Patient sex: M
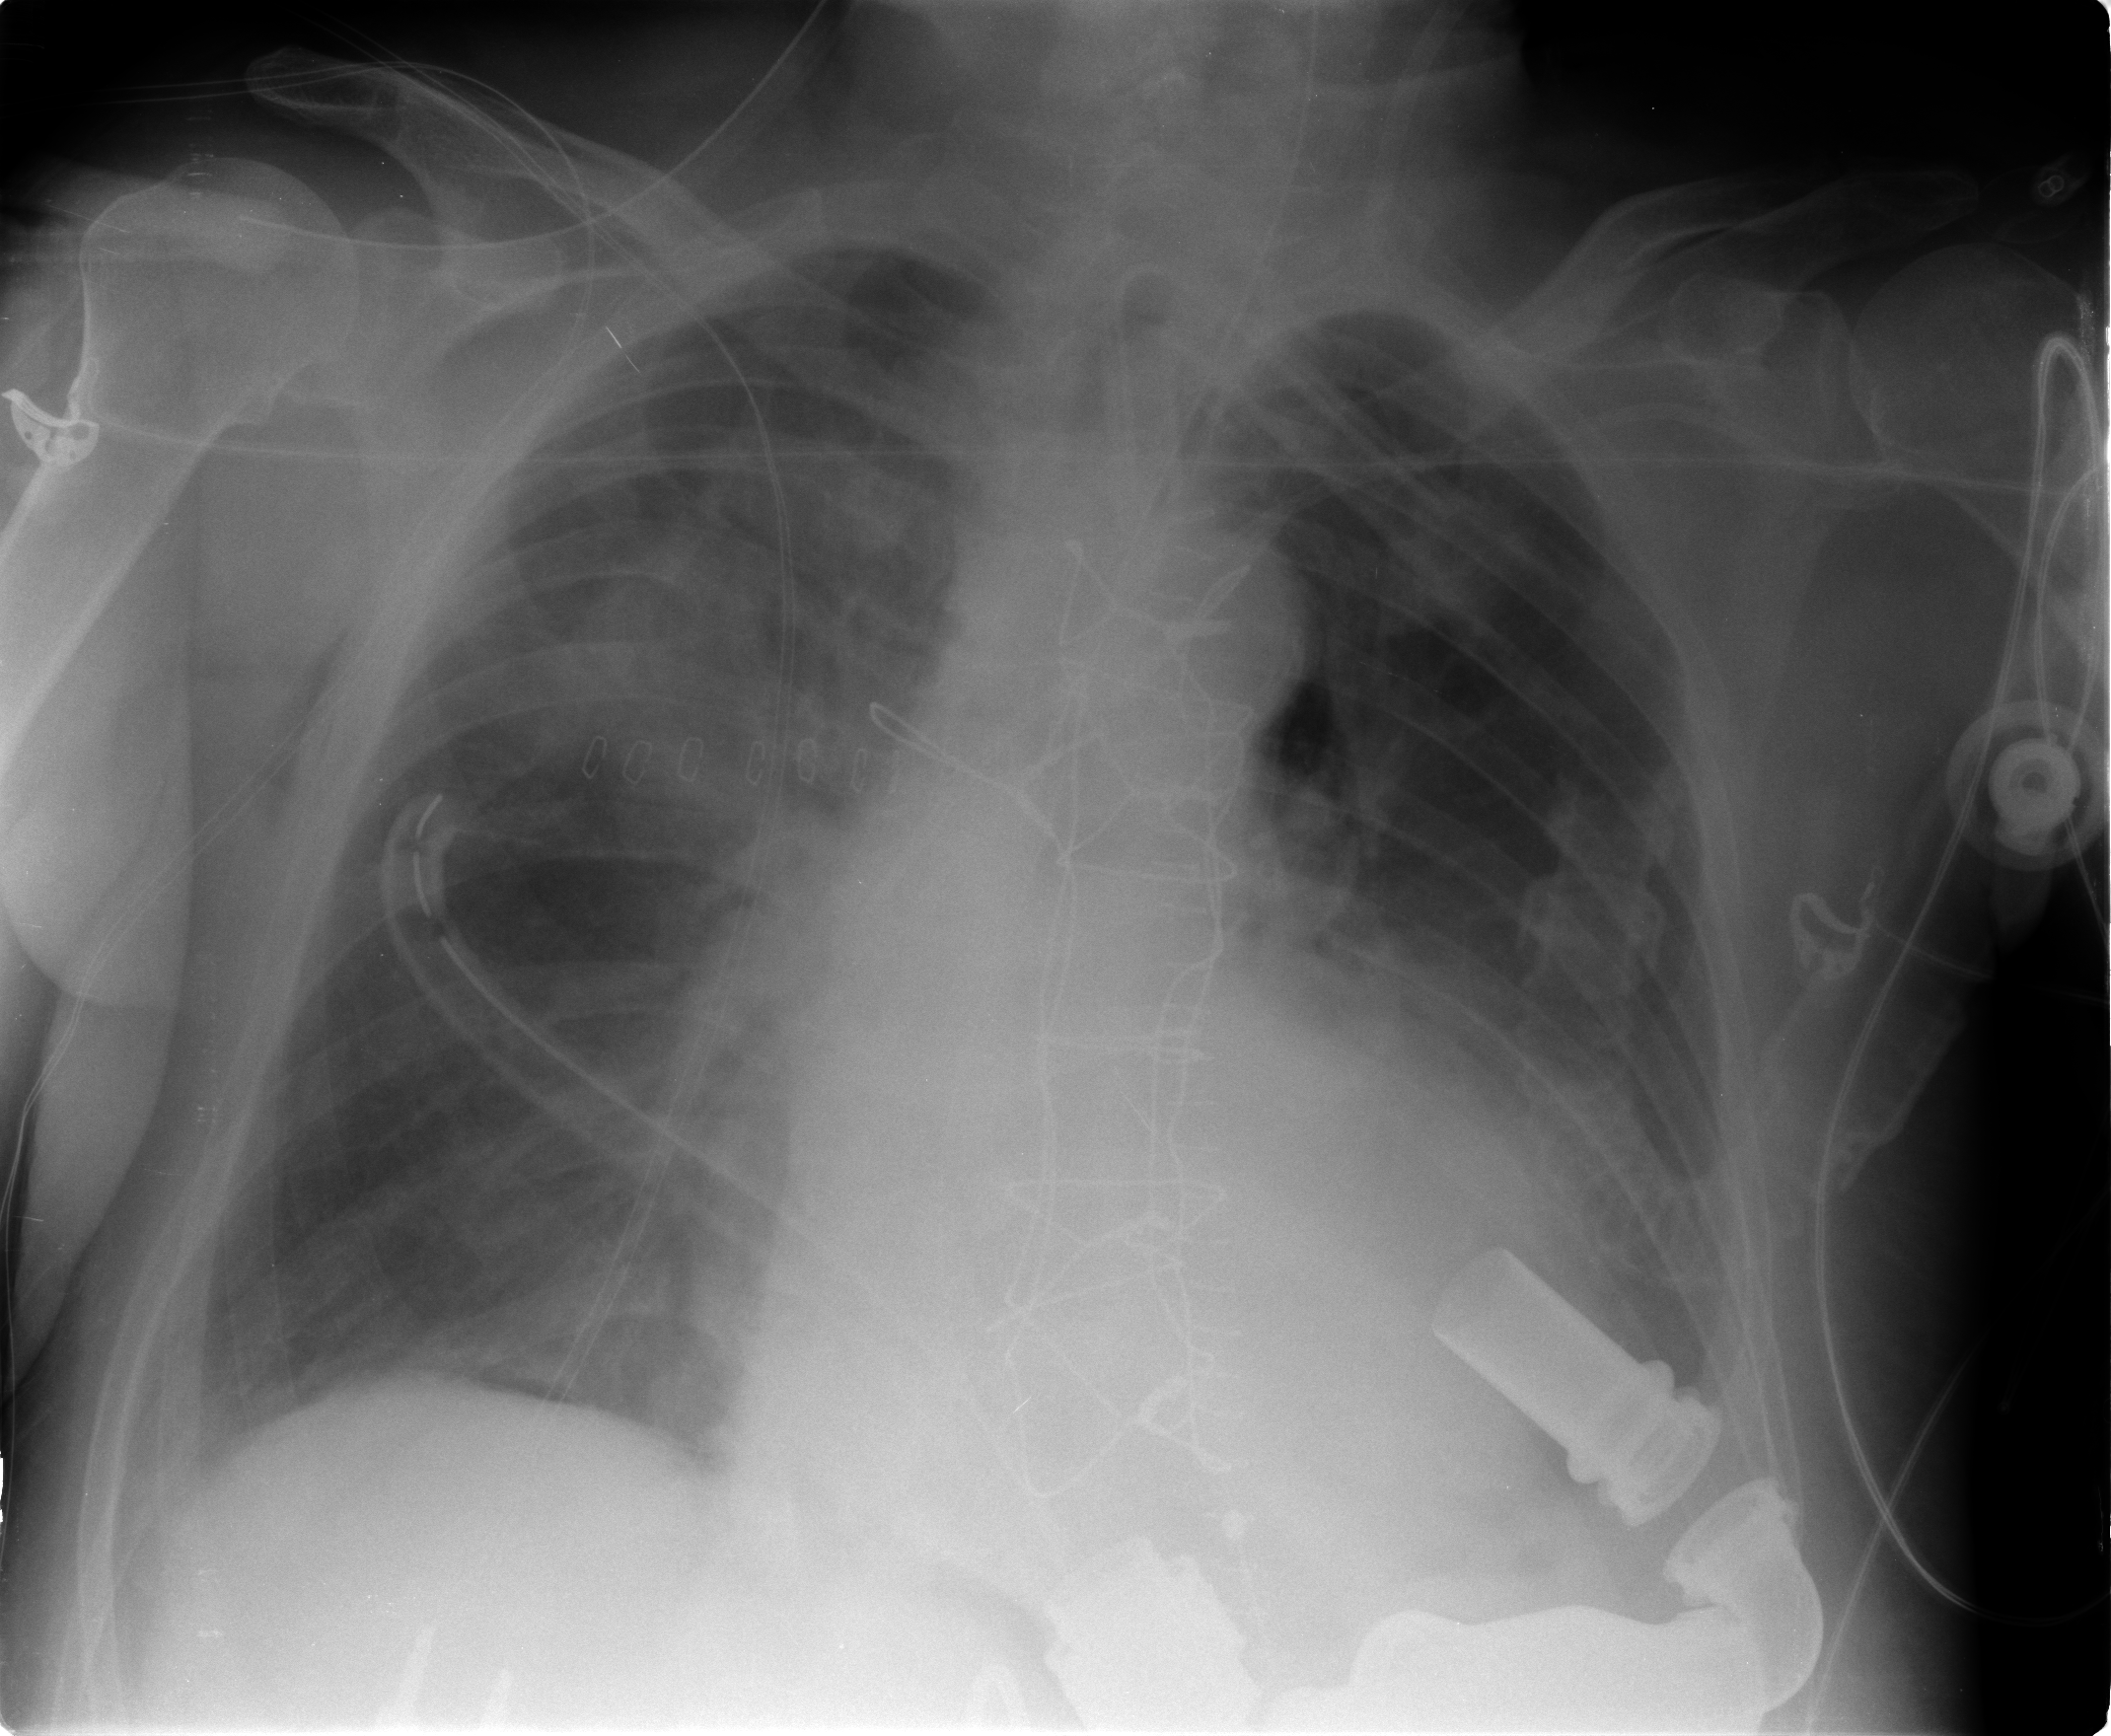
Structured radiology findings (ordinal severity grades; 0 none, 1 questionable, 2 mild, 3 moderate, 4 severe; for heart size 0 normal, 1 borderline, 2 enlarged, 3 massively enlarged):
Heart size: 2
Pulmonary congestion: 0
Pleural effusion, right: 2
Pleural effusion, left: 2
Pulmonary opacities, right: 2
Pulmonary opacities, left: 0
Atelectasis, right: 2
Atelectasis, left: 2